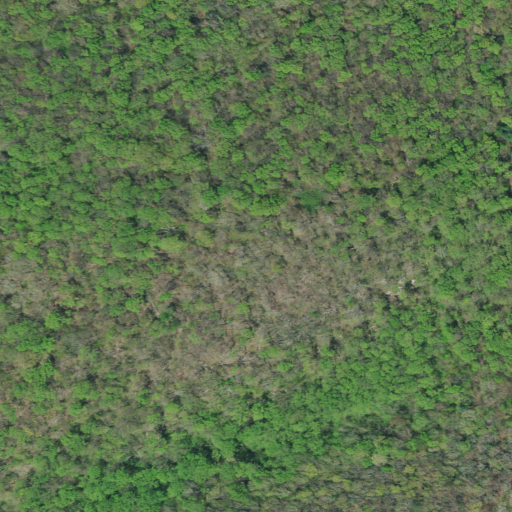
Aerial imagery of mountain in South Carolina named Bryant Mountain containing deciduous forest and mixed forest